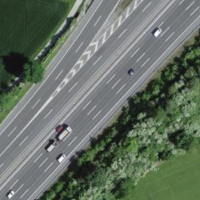
EUNIS habitat code: 57
Species observed at this site:
Buteo buteo